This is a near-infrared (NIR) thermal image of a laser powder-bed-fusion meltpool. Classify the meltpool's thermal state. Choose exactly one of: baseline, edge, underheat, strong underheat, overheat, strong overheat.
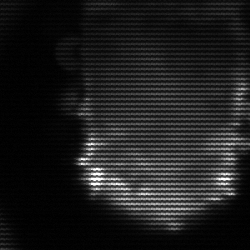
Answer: baseline